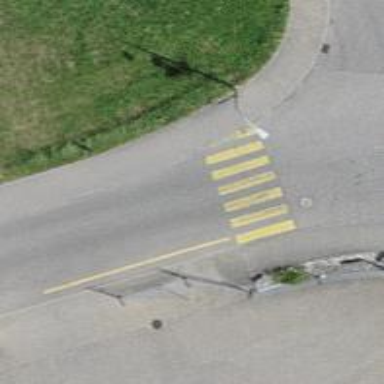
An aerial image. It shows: Marked road crossing.